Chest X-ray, PA view. Patient: 36 years old, sex M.
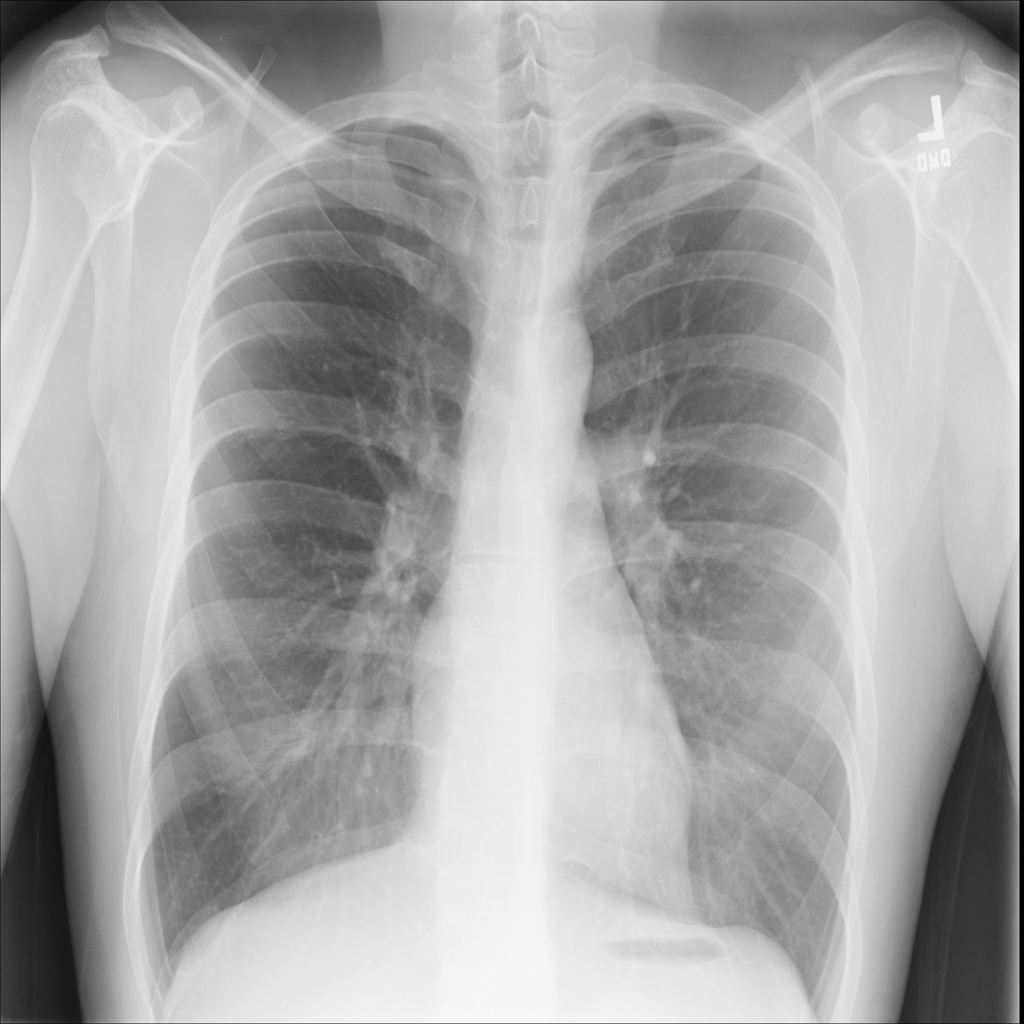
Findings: No Finding